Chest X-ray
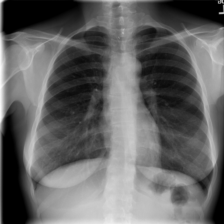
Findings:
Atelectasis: negative
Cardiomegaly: negative
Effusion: negative
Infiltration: negative
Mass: negative
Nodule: negative
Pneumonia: negative
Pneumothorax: negative
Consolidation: negative
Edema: negative
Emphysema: negative
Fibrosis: negative
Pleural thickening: negative
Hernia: negative